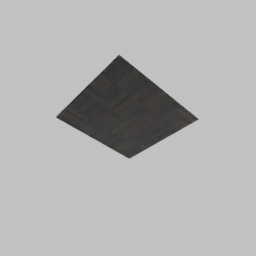
Label: decoration